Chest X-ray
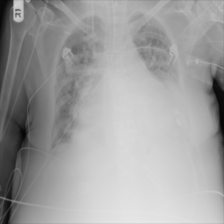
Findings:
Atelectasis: negative
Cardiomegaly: negative
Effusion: negative
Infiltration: negative
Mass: negative
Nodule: negative
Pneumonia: negative
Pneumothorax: negative
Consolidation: negative
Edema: negative
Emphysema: negative
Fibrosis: negative
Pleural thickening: negative
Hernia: negative